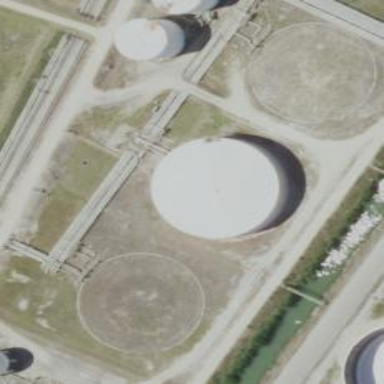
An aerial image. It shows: Storage tank that is man-made.